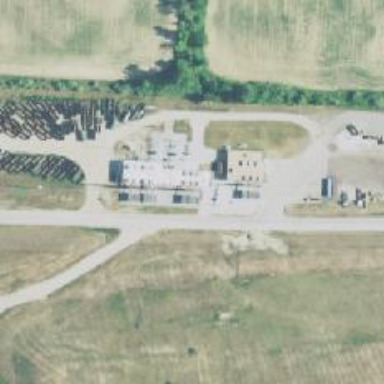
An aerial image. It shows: Generator is pictured.